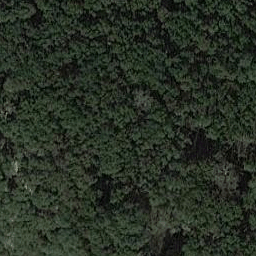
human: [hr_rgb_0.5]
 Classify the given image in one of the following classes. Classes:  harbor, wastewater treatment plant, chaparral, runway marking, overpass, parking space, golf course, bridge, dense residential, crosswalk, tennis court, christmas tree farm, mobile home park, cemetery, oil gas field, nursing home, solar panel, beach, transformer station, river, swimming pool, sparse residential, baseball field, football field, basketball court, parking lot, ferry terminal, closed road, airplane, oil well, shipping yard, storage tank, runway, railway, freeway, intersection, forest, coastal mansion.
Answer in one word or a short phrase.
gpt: forest